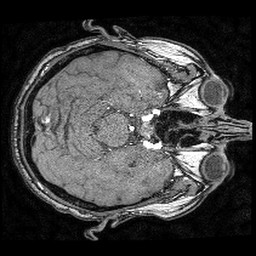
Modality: angio
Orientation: axial
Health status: ill
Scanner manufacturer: philips
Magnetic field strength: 3 T
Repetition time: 0.01846 s
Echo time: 0.003448 s